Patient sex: M
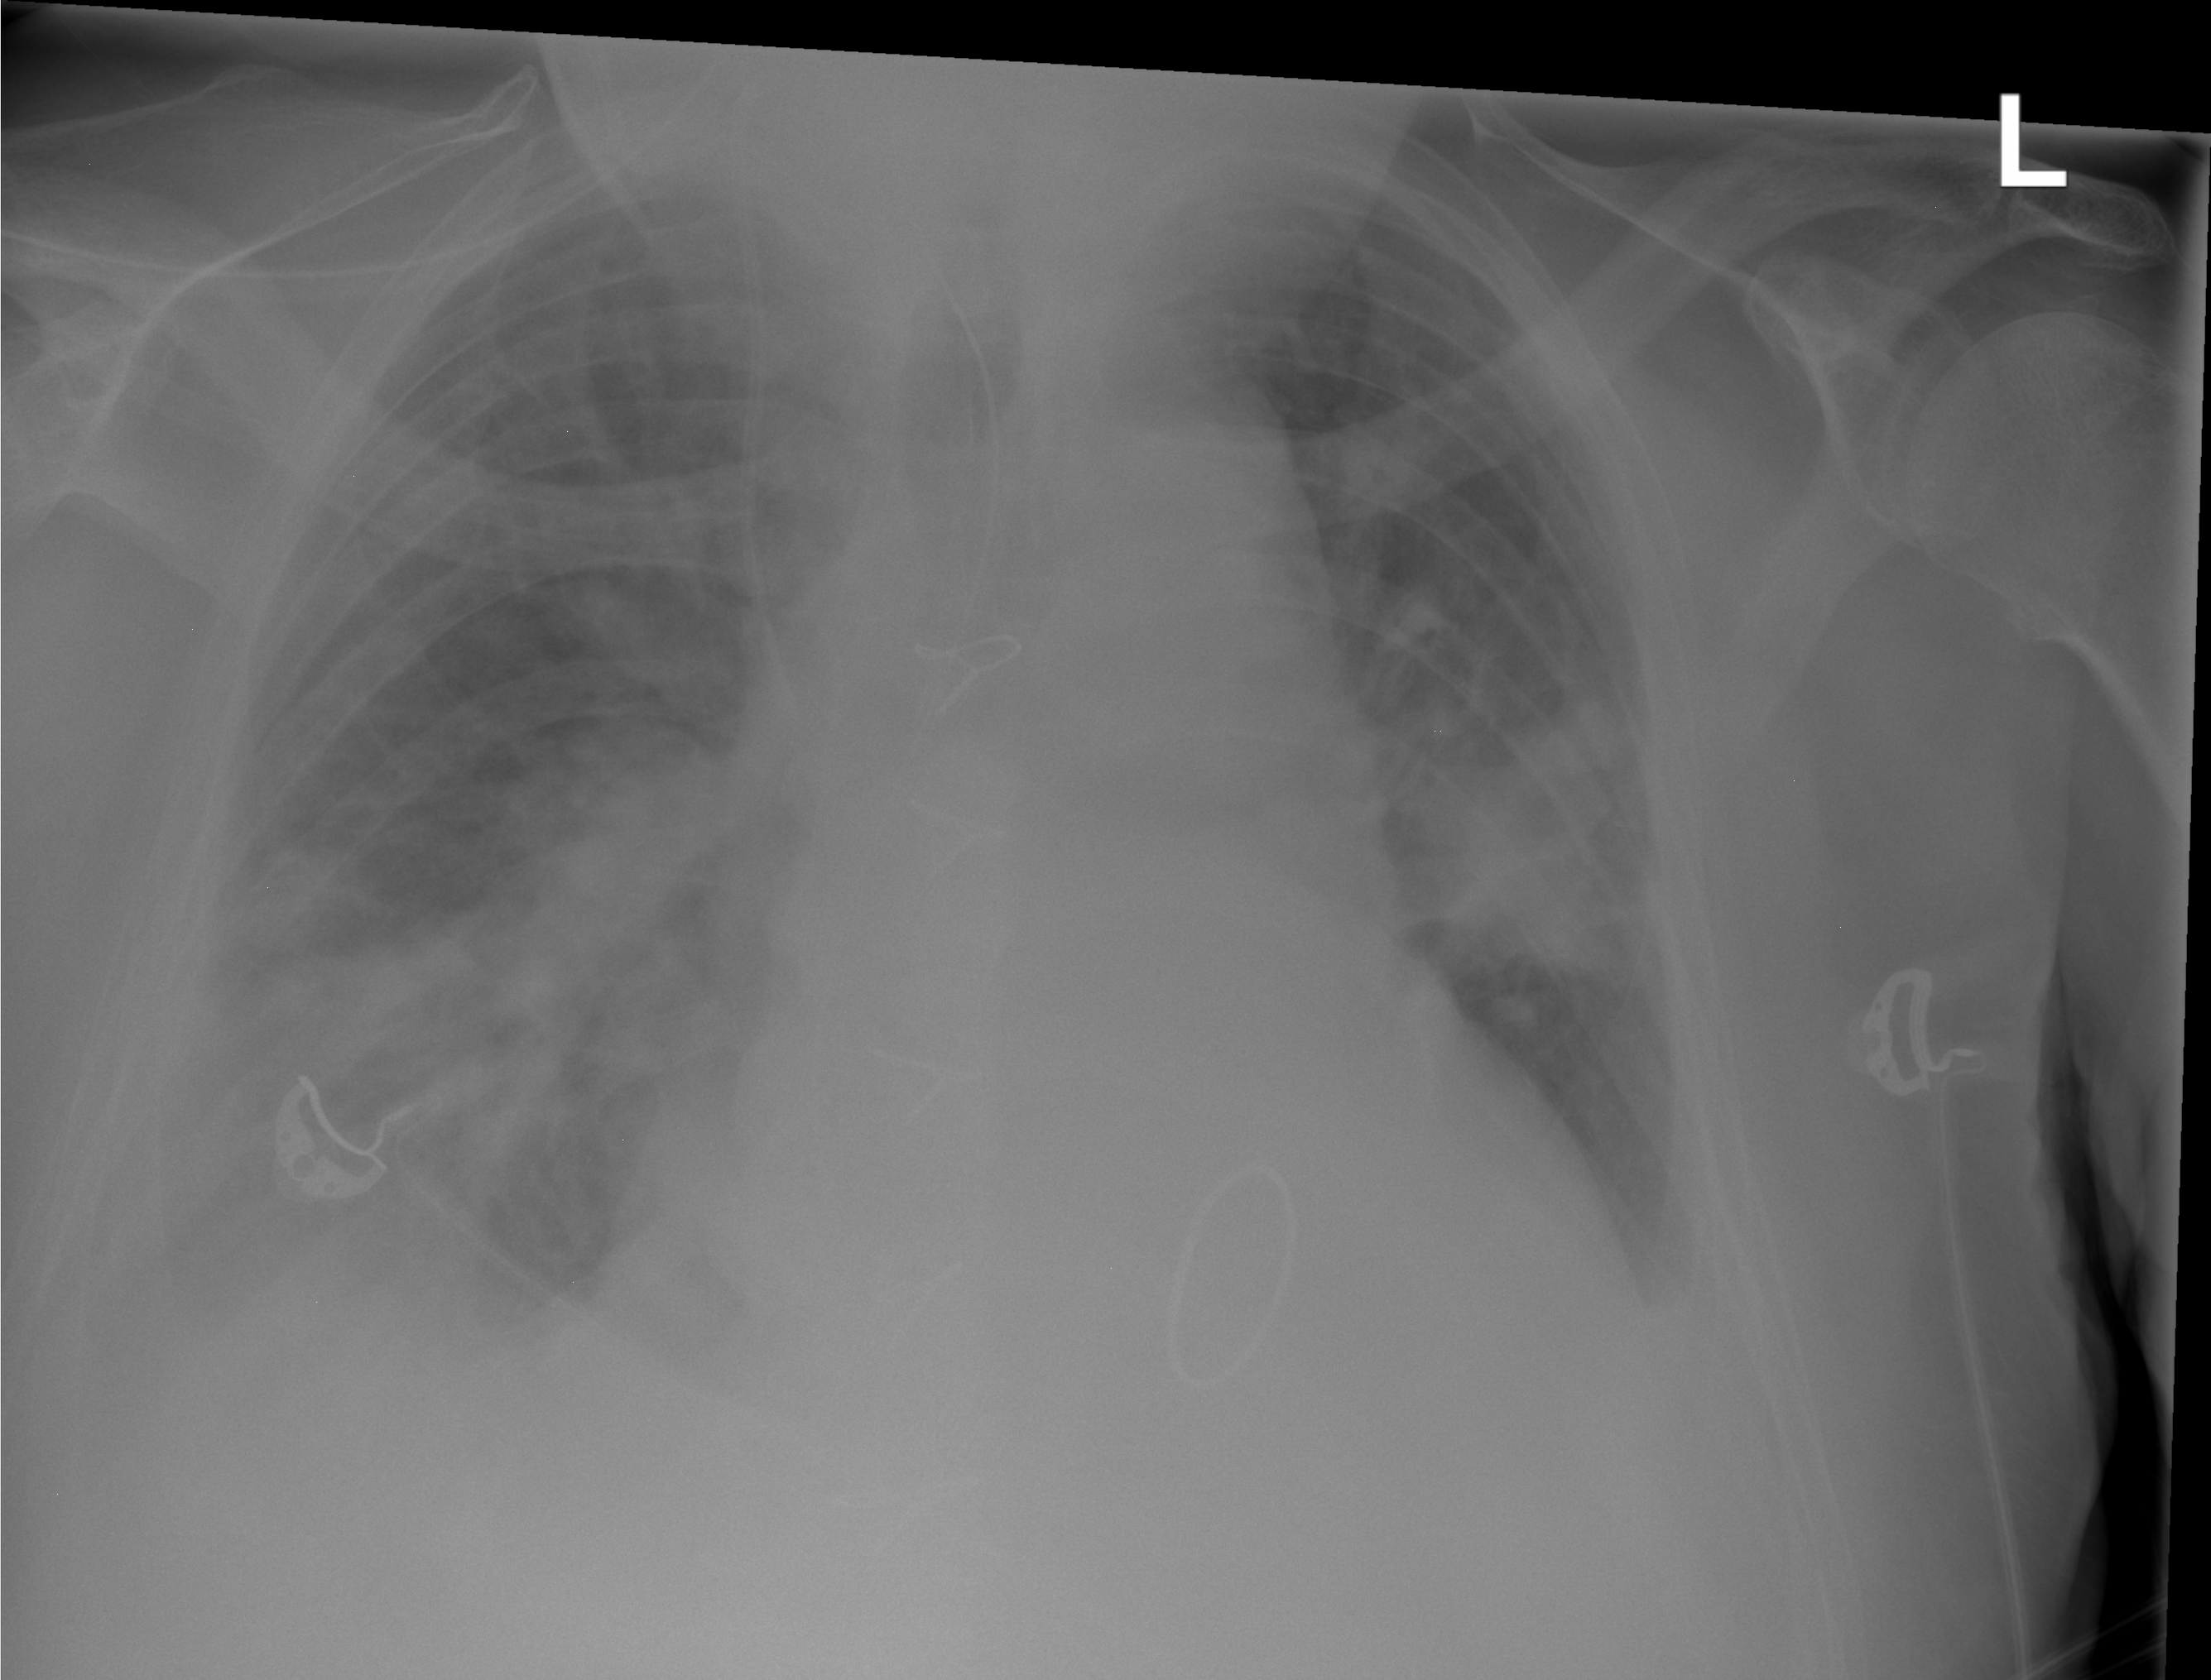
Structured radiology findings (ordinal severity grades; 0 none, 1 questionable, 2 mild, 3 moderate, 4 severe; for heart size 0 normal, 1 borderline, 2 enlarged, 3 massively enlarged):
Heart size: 2
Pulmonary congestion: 0
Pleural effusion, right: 2
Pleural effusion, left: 2
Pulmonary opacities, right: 2
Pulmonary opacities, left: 2
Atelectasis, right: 3
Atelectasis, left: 2